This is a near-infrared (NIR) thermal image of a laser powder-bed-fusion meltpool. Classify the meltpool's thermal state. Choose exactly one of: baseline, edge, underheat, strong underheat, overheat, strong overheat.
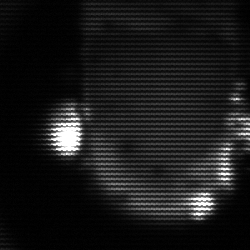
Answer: baseline